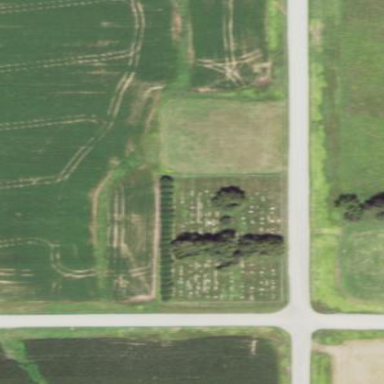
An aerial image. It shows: Cemetery.